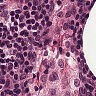
Metastatic tissue present: no